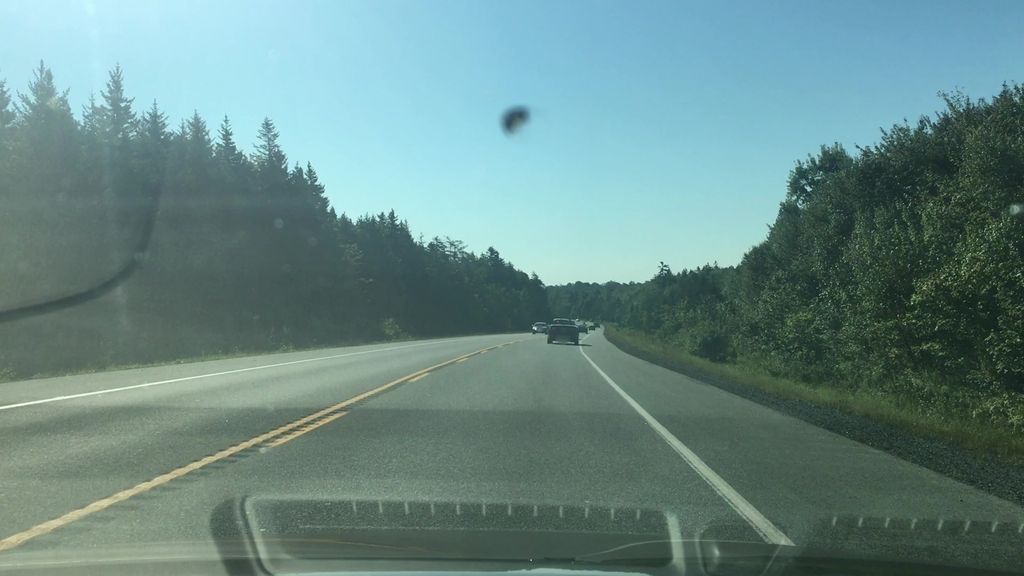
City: halifax